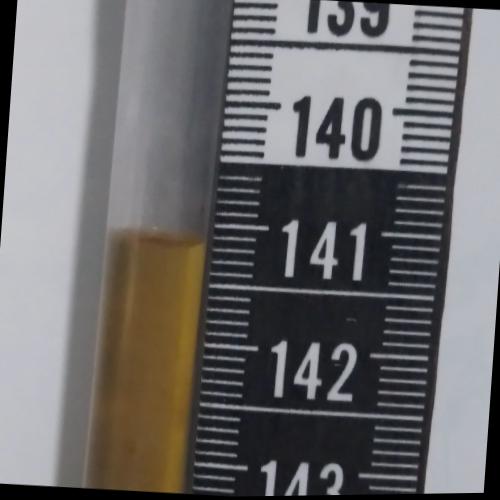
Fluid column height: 141.2 cm